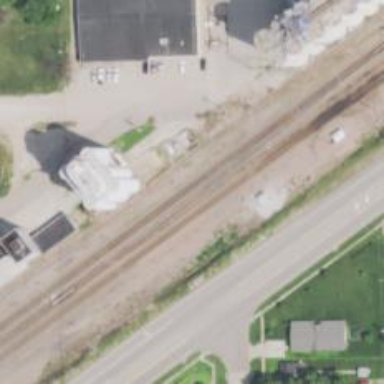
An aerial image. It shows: Railway siding with rails.